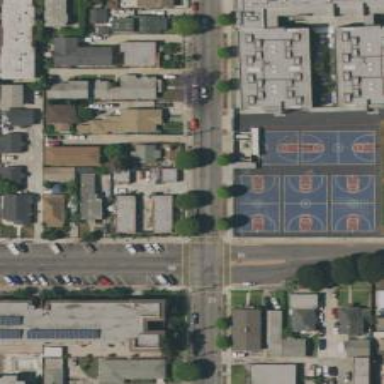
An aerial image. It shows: Schoolyard designated as leisure land.